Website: apple
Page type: address-validator
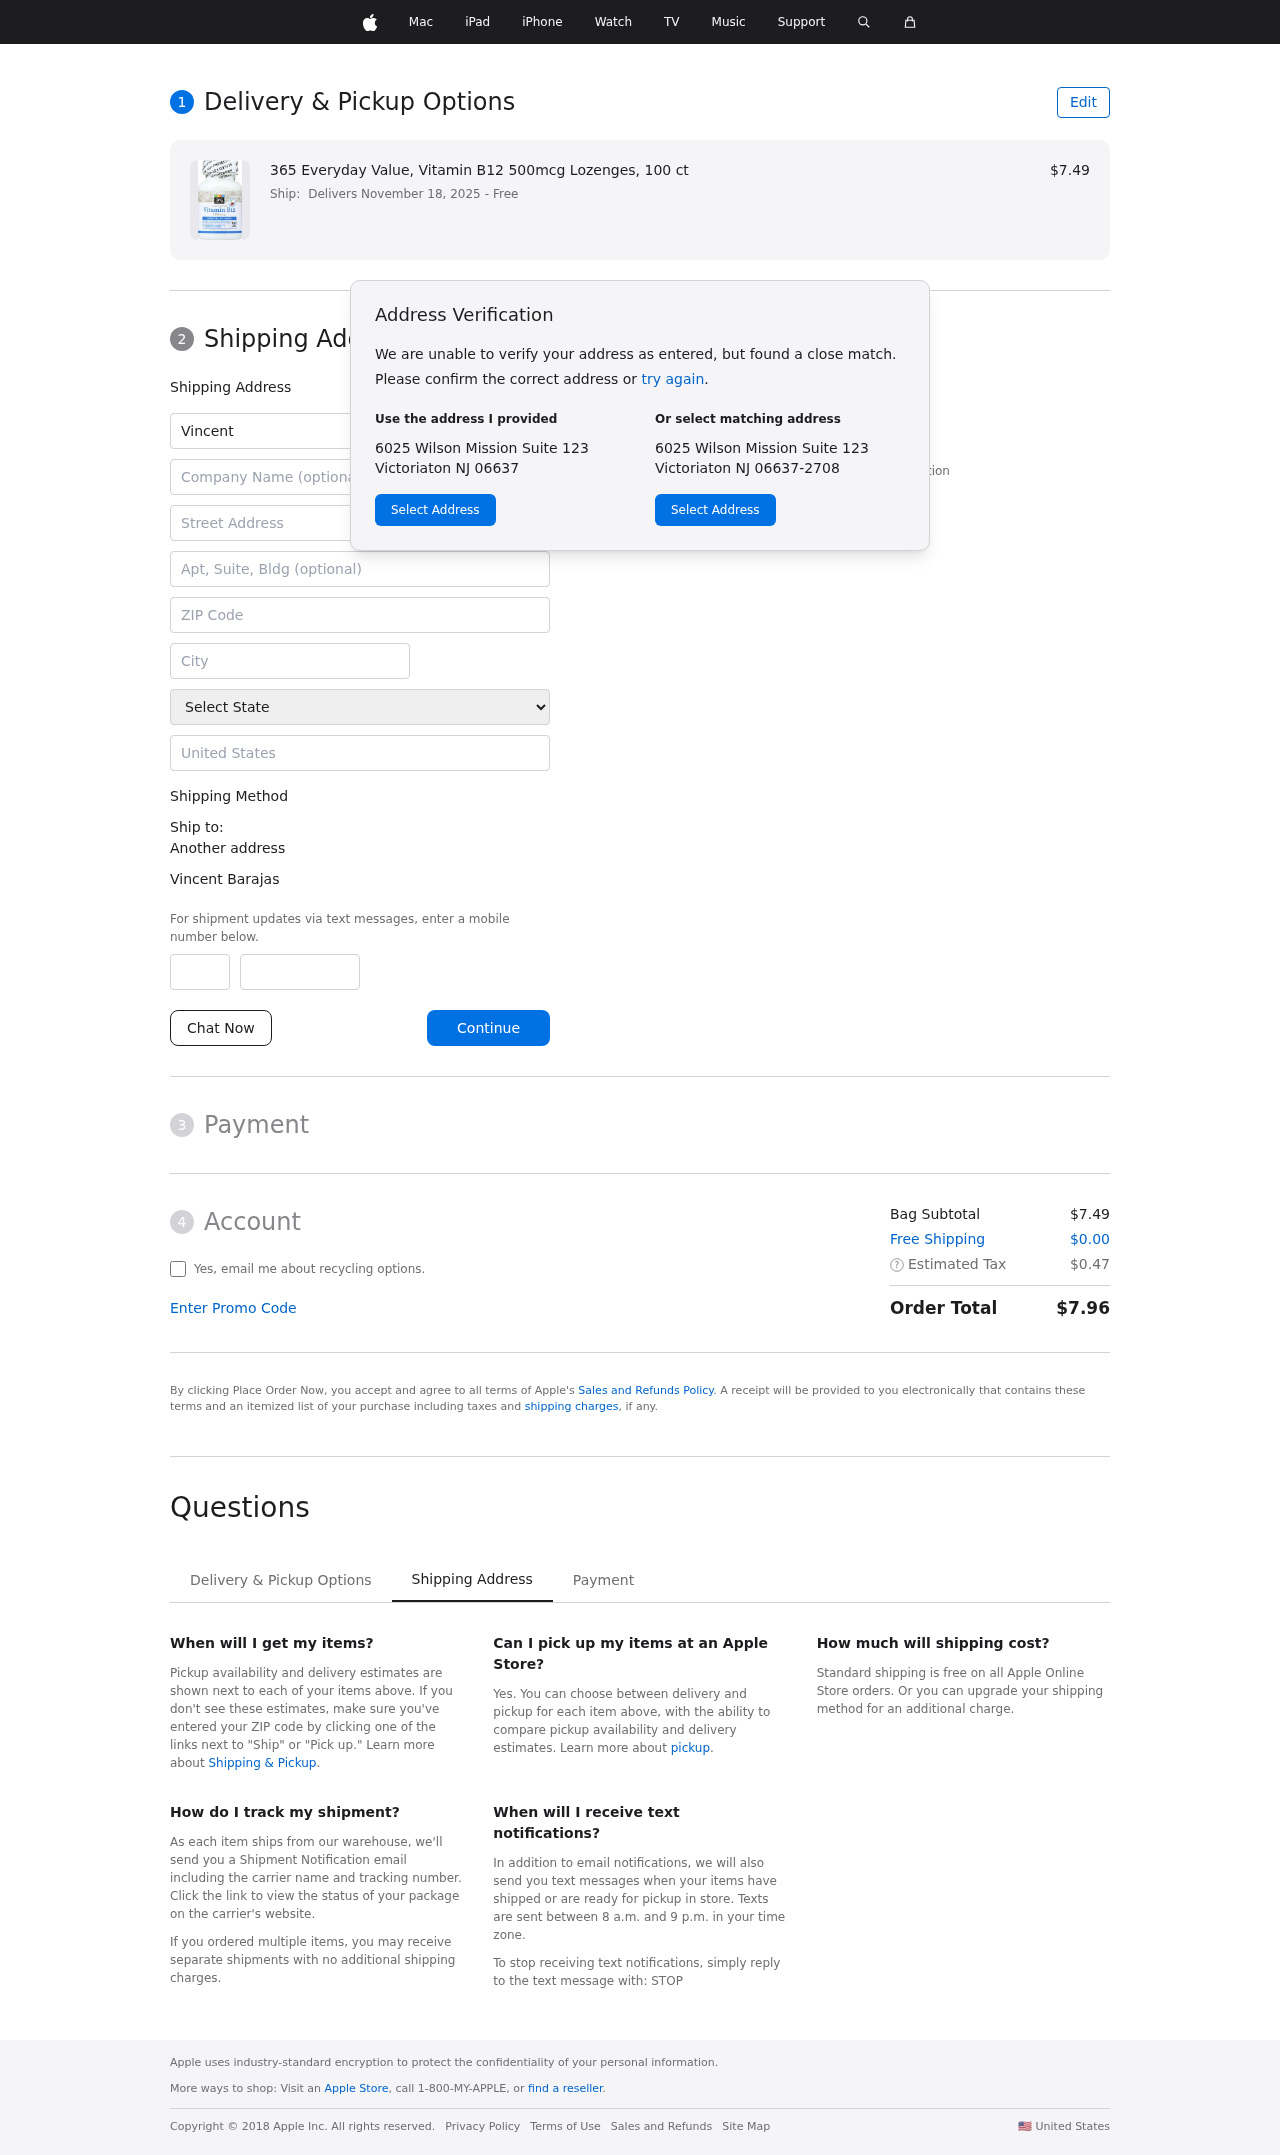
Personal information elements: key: PII_CITY
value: Victoriaton
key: PII_COUNTRY
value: United States
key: PII_FIRSTNAME
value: Vincent
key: PII_FULLNAME
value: Vincent Barajas
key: PII_LASTNAME
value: Barajas
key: PII_PHONE_AREA
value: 919
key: PII_PHONE_SUFFIX
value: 5247
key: PII_POSTCODE
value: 06637
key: PII_STATE
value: New Jersey
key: PII_STREET
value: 6025 Wilson Mission Suite 123
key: PII_CITY_STATE_ZIP
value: Victoriaton NJ 06637
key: PII_STATE_ABBR
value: NJ
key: PII_POSTCODE_FULL
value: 06637
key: PII_POSTCODE_NUMERIC
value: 6637
Product elements: key: PRODUCT1_NAME
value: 365 Everyday Value, Vitamin B12 500mcg Lozenges, 100 ct
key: PRODUCT1_PRICE
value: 7.49
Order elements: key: ORDER_DELIVERY_DATE
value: Delivers November 18, 2025
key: ORDER_SUBTOTAL
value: $7.49
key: ORDER_SHIPPING_COST
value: $0.00
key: ORDER_TAX
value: $0.47
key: ORDER_TOTAL
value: $7.96